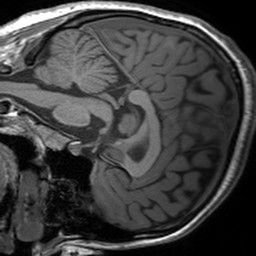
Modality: T1w
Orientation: sagittal
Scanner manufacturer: siemens
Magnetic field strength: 3 T
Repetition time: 1.54 s
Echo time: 0.00234 s